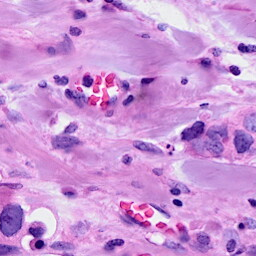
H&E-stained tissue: Breast